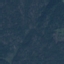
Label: Forest